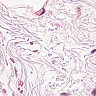
Metastatic tissue present: no